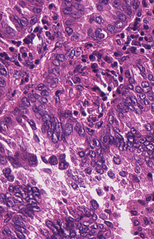
Tumor epithelial tissue: yes
Tumor-associated stroma tissue: yes
Normal tissue: no